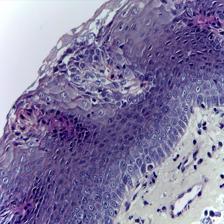
Diagnosis: Normal